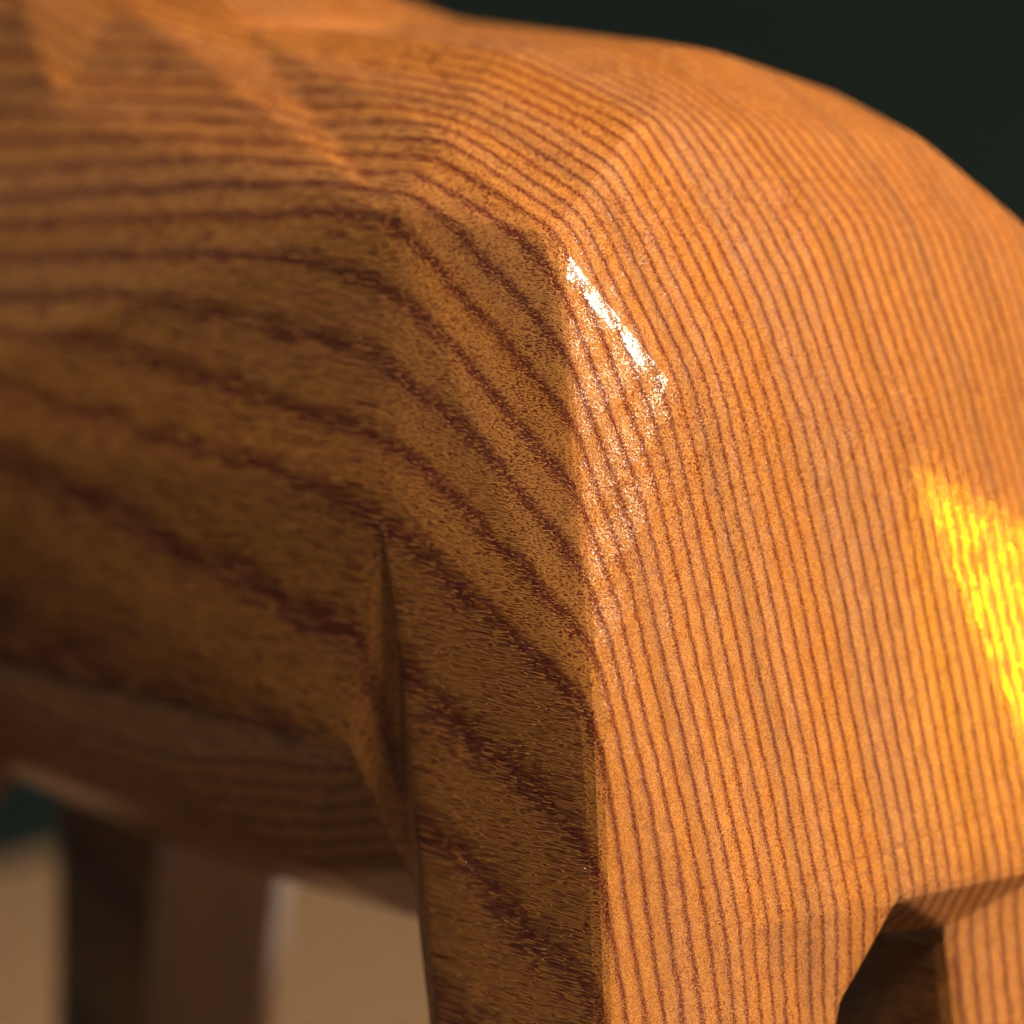
A high quality rendering of a dalahest_oak dalecarlian horse figurine made of varnished dark oak standing on a wooden table in an a sunset landscape with sunset lighting,extreme close-up from the rear left side macro, 150 mm, f 16, bokeh